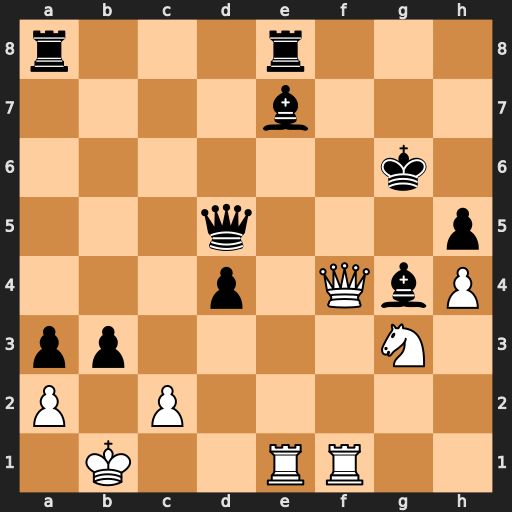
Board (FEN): r3r3/4b3/6k1/3q3p/3p1QbP/pp4N1/P1P5/1K2RR2
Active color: w
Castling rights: -
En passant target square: -
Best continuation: Rxe7 bxc2+ Kc1 Ra6 Rxe8 Rb6 Qe4+ Qxe4 Rxe4 d3 Kd2